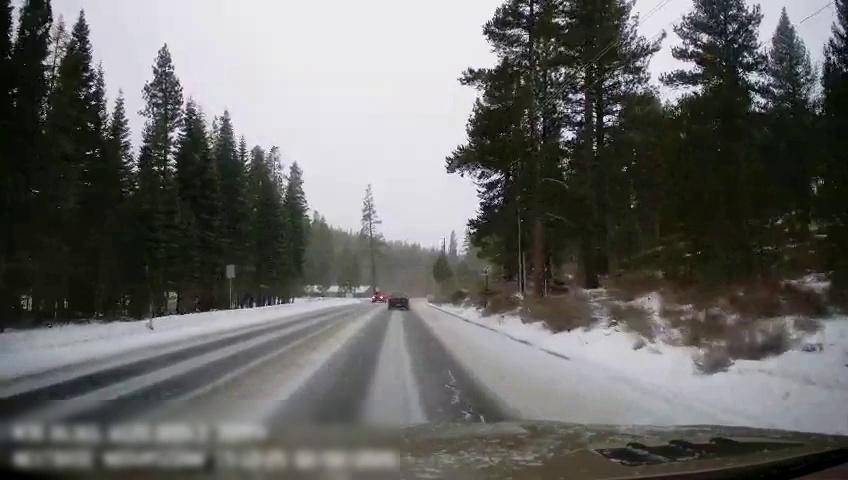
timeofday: Day
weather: Snowy
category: Drivable Space
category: Vehicles | Car
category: Vehicles | Car
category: Traffic | Signs